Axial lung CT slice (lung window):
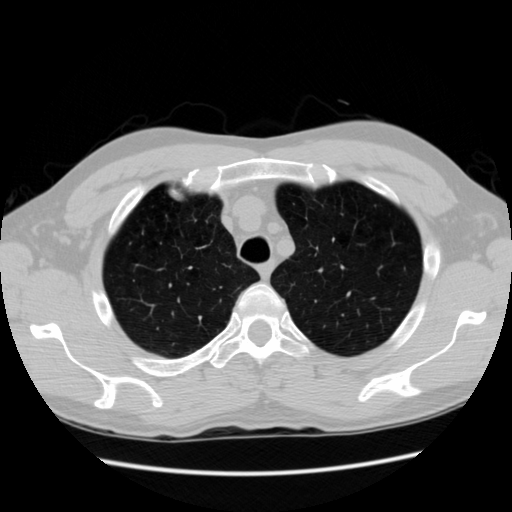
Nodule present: no